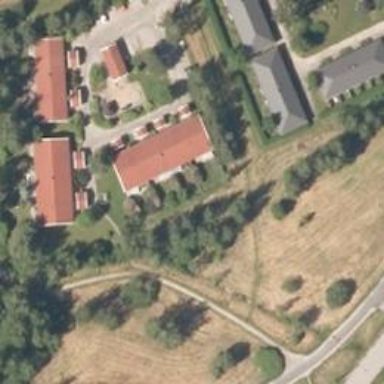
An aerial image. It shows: Path.